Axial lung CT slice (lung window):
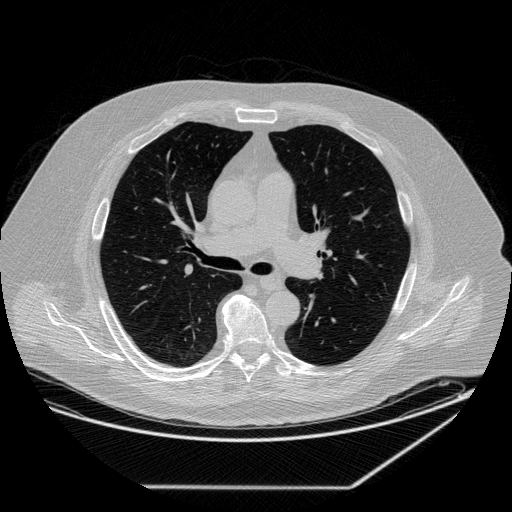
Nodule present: no